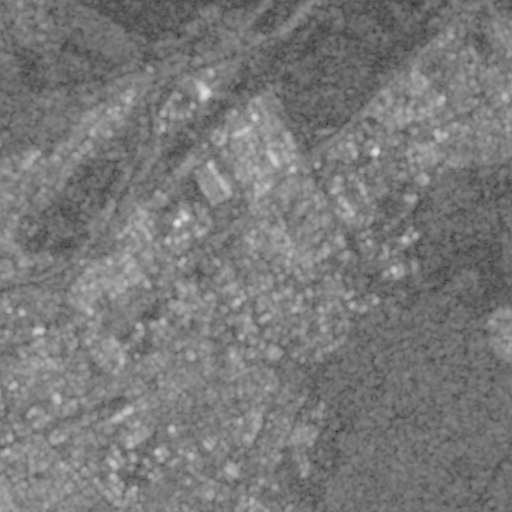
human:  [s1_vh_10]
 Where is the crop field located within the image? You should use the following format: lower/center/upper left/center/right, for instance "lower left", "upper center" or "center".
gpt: The crop field is located in the upper of the image.
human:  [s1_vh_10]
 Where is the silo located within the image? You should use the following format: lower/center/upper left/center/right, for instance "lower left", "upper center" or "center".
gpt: The silo is located in the upper left of the image.
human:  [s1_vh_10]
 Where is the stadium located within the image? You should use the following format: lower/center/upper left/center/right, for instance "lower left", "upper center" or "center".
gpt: The stadium is located in the center left of the image.
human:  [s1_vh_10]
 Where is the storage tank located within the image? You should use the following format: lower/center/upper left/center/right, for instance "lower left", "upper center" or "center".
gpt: The storage tank is located in the upper left of the image.
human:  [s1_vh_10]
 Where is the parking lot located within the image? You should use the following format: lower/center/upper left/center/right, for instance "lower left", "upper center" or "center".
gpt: There is no parking lot in the image.

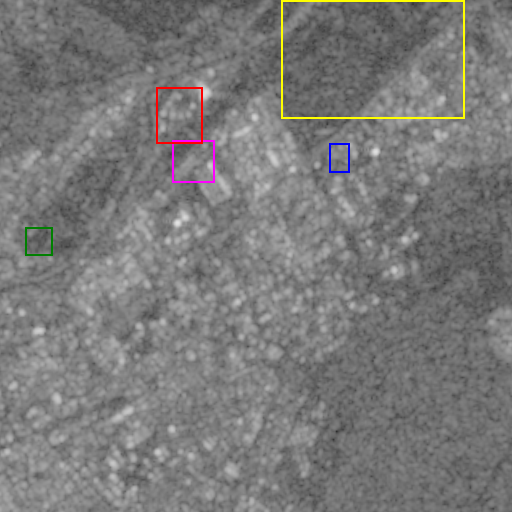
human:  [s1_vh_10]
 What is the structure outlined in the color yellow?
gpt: The structure outlined in yellow is a crop field.
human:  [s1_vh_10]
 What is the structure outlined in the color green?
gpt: The structure outlined in green is a park.
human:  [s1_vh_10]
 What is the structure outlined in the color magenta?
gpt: The structure outlined in magenta is a parking lot.
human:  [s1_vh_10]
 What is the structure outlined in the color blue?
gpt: The structure outlined in blue is a power substation.
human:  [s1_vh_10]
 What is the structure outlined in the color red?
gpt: The structure outlined in red is a wastewater plant.
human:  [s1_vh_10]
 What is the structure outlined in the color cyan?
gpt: There is no cyan outline.